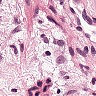
Metastatic tissue present: yes